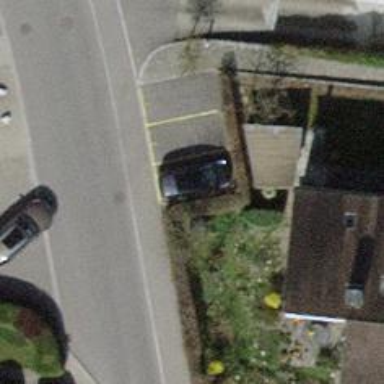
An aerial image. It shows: Asphalt sidewalk along the footway.